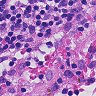
Metastatic tissue present: no